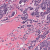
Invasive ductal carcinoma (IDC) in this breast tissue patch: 1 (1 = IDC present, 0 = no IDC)